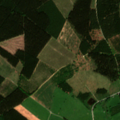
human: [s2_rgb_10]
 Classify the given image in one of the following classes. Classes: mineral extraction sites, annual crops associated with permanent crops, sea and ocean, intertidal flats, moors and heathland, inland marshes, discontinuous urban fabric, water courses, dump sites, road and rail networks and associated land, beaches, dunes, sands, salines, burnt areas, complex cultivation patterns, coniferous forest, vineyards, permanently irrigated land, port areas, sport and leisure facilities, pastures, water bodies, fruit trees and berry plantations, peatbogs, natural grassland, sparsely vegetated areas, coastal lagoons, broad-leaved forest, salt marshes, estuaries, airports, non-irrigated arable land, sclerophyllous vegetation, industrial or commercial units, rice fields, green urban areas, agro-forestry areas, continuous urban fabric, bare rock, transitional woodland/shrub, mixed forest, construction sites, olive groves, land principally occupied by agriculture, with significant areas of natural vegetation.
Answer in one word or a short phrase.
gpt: pastures, land principally occupied by agriculture, with significant areas of natural vegetation, coniferous forest, transitional woodland/shrub